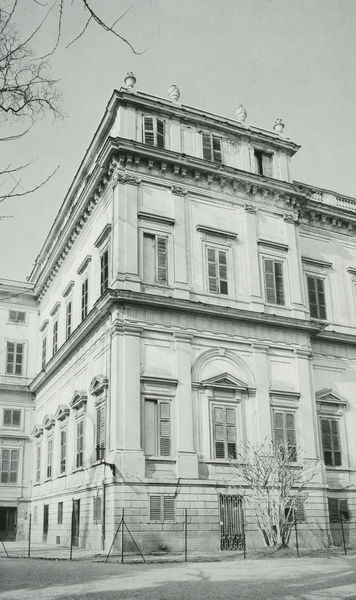
Titel: Gartenfassade, Eckrisalit
Künstler: Giuseppe Piermarini
Standort: Monza
Institution: Villa Reale
Schlagwörter: baum, blätter, himmel, laub, schatten, weiß, wolken, dreieck, stadt, äste, ausschnitt, fenster, glas, grau, licht, schwarz, strasse, tür, dach, gebäude, haus, weg, zaun, wand, architektur, sockel, stein, strauch, zweige, busch, gitter, klassizismus, renaissance, schräg, fensterläden, vase, bäumchen, ecke, bogen, fassade, türen, giebel, mauer, backstein, pilaster, rundbogen, vasen, geschlossen, menschenleer, pfosten, foto, fotografie, photographie, segment, eingang, fensterladen, ruine, palast, kreuzung, scheiben, schwarzweiß, photo, fries, rustika, sims, gesims, risalit, mezzanin, simse, rechteckig, house, etagen, geschosse, kellerfenster, fotographie, klassik, stockwerke, aufnahme, mietshaus, geschoss, gebälk, aufbau, lisenen, tympanon, attika, traufe, säulenordnung, gesimse, dachreiter, eckbau, frie, geräumt, unbewohnt, drahtzaun, black white, zeun, lamellen, art deco, begäude, gesim, eingetäunt, strauh, mashcendrahtzaun, keine tür